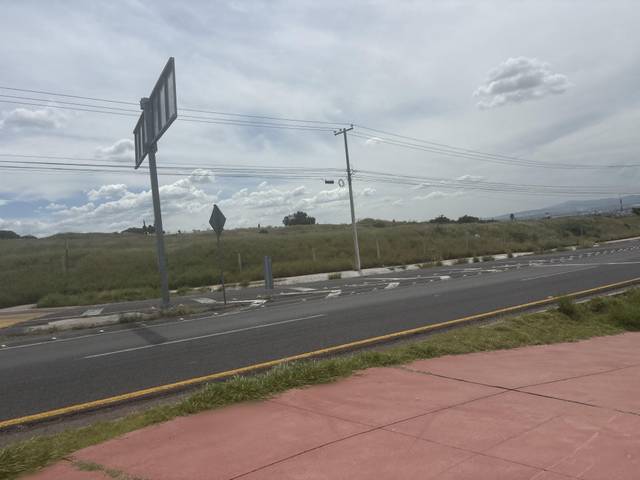
Region: Mexico
Coordinates: 20.558, -100.364